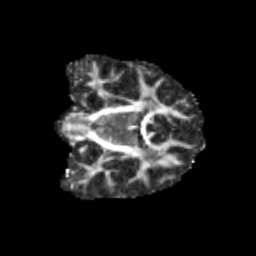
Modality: FA
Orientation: coronal
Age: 9
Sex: male
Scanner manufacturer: siemens
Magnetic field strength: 3 T
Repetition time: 3.8 s
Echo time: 0.07 s